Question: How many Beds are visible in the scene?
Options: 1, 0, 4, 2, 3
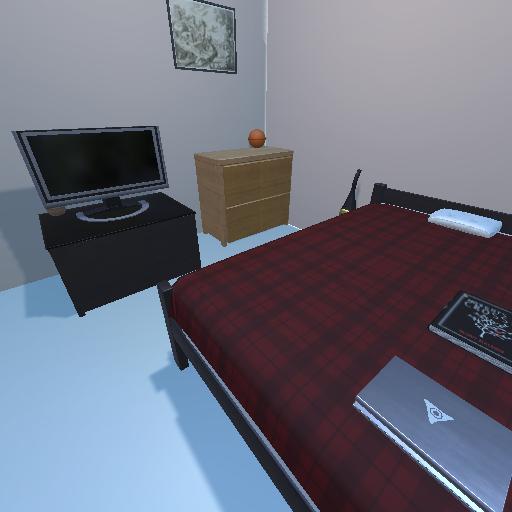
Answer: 1